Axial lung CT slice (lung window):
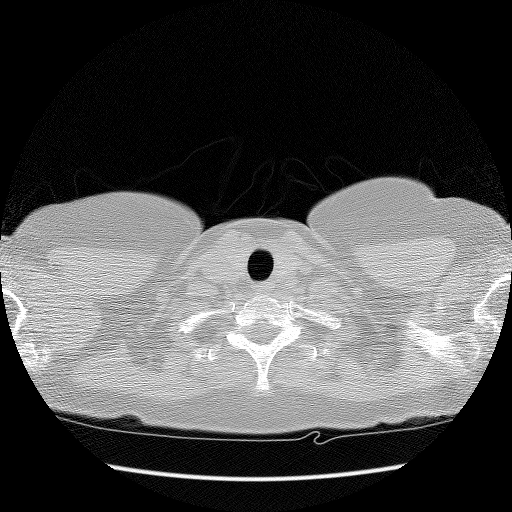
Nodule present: no